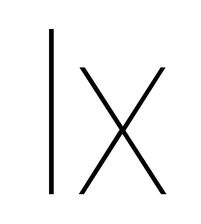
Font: Poppins-Thin